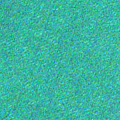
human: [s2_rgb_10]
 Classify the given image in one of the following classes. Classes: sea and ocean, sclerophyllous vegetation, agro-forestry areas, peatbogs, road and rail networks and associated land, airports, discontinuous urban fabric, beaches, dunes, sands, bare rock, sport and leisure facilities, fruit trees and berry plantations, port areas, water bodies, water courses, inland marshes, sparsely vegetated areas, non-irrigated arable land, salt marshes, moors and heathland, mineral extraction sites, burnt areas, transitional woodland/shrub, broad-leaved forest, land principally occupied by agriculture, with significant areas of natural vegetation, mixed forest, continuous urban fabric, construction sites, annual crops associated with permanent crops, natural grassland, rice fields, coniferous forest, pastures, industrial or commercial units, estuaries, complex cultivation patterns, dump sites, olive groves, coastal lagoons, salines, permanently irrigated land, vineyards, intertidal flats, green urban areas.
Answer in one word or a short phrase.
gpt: sea and ocean